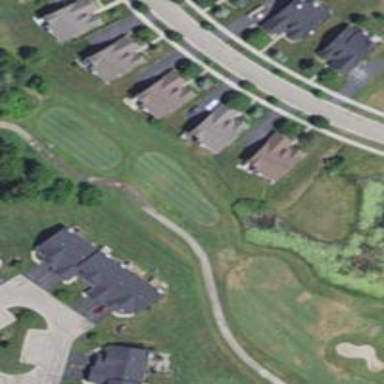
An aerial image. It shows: Rough area on grassy golf course.